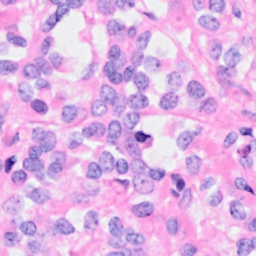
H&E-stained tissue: Breast